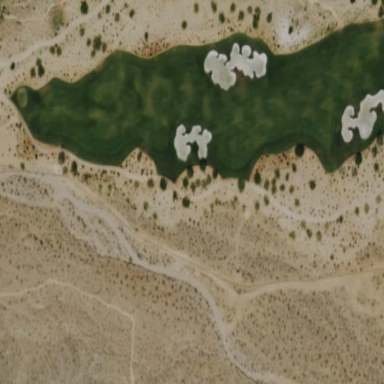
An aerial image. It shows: Area of rough grass used for golf.